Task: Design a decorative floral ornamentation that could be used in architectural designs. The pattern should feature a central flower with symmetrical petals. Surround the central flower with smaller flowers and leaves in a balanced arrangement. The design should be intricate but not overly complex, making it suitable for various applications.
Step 839:
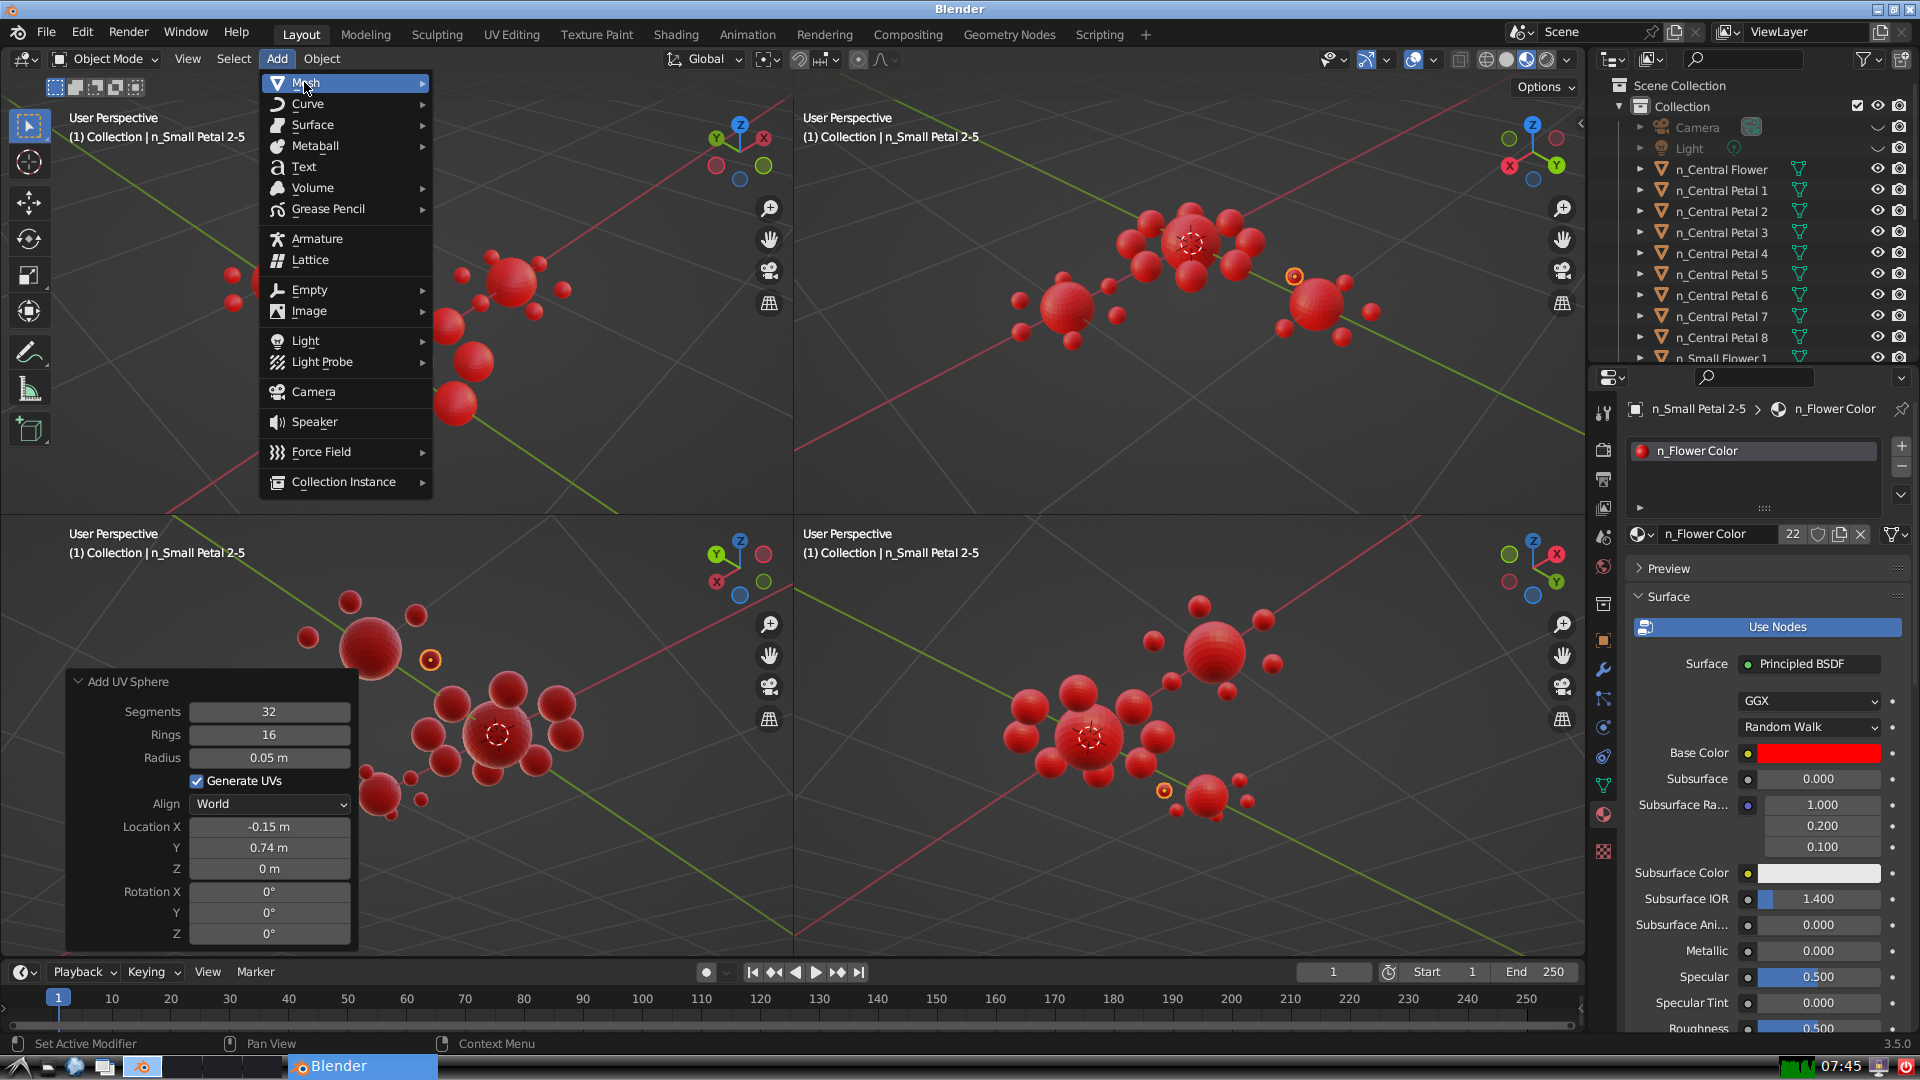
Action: {"mouse_move": [499, 144]}